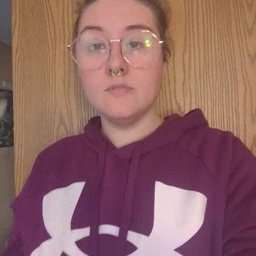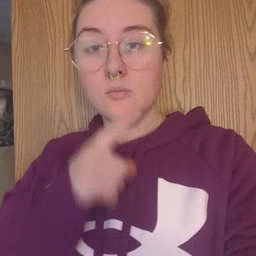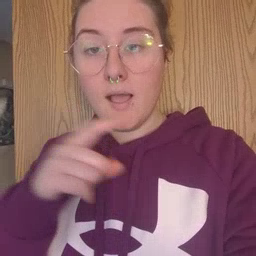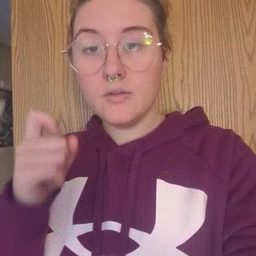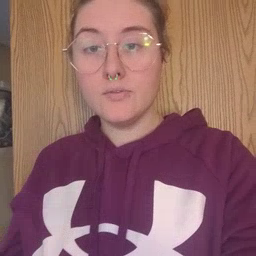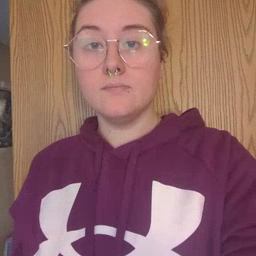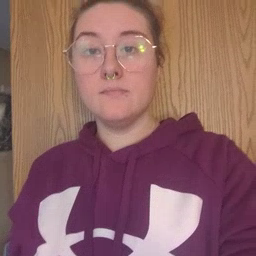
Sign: dryer